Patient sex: M
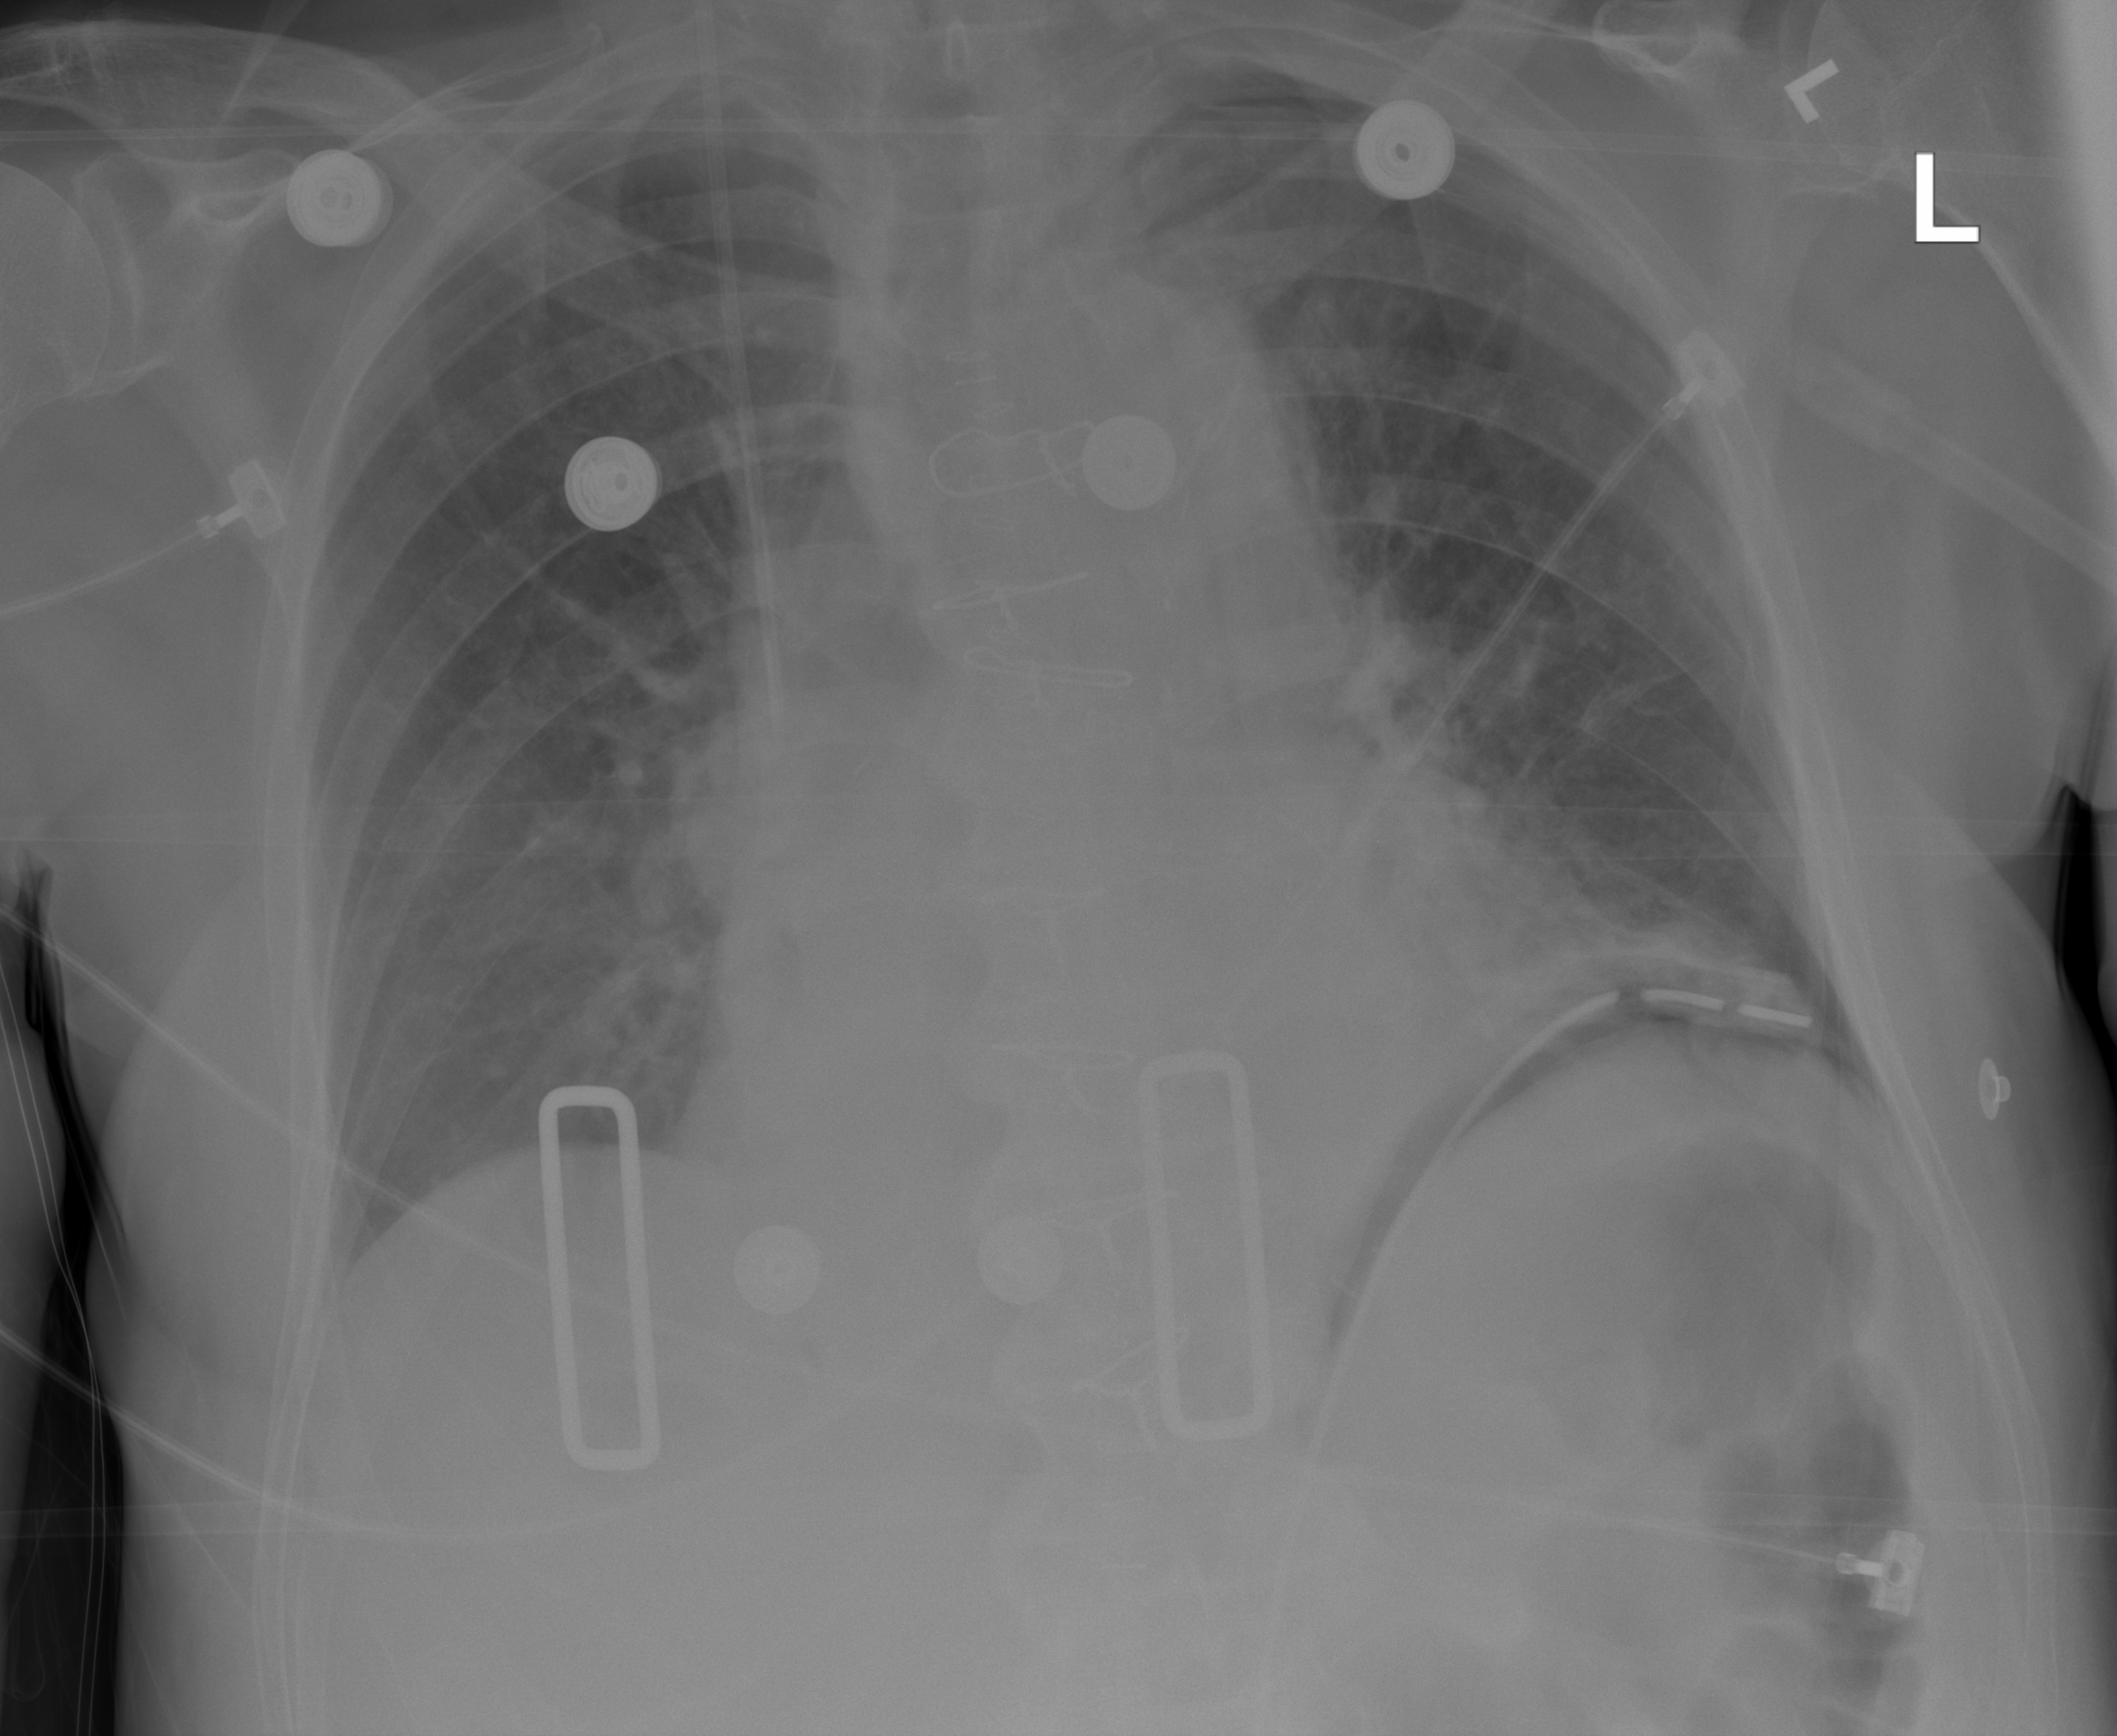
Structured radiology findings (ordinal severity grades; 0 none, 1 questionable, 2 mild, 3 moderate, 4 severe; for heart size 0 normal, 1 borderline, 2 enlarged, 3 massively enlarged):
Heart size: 1
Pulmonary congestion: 2
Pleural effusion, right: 0
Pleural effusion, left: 0
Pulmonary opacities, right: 0
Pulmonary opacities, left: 0
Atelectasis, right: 0
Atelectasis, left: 2